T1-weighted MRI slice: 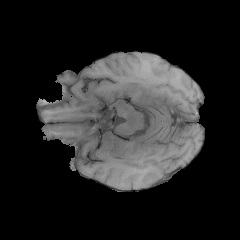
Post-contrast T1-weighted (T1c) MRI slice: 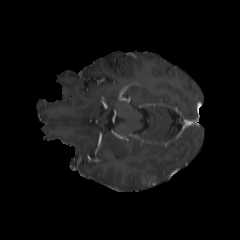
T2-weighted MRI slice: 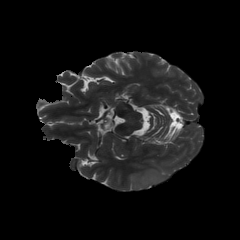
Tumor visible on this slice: yes